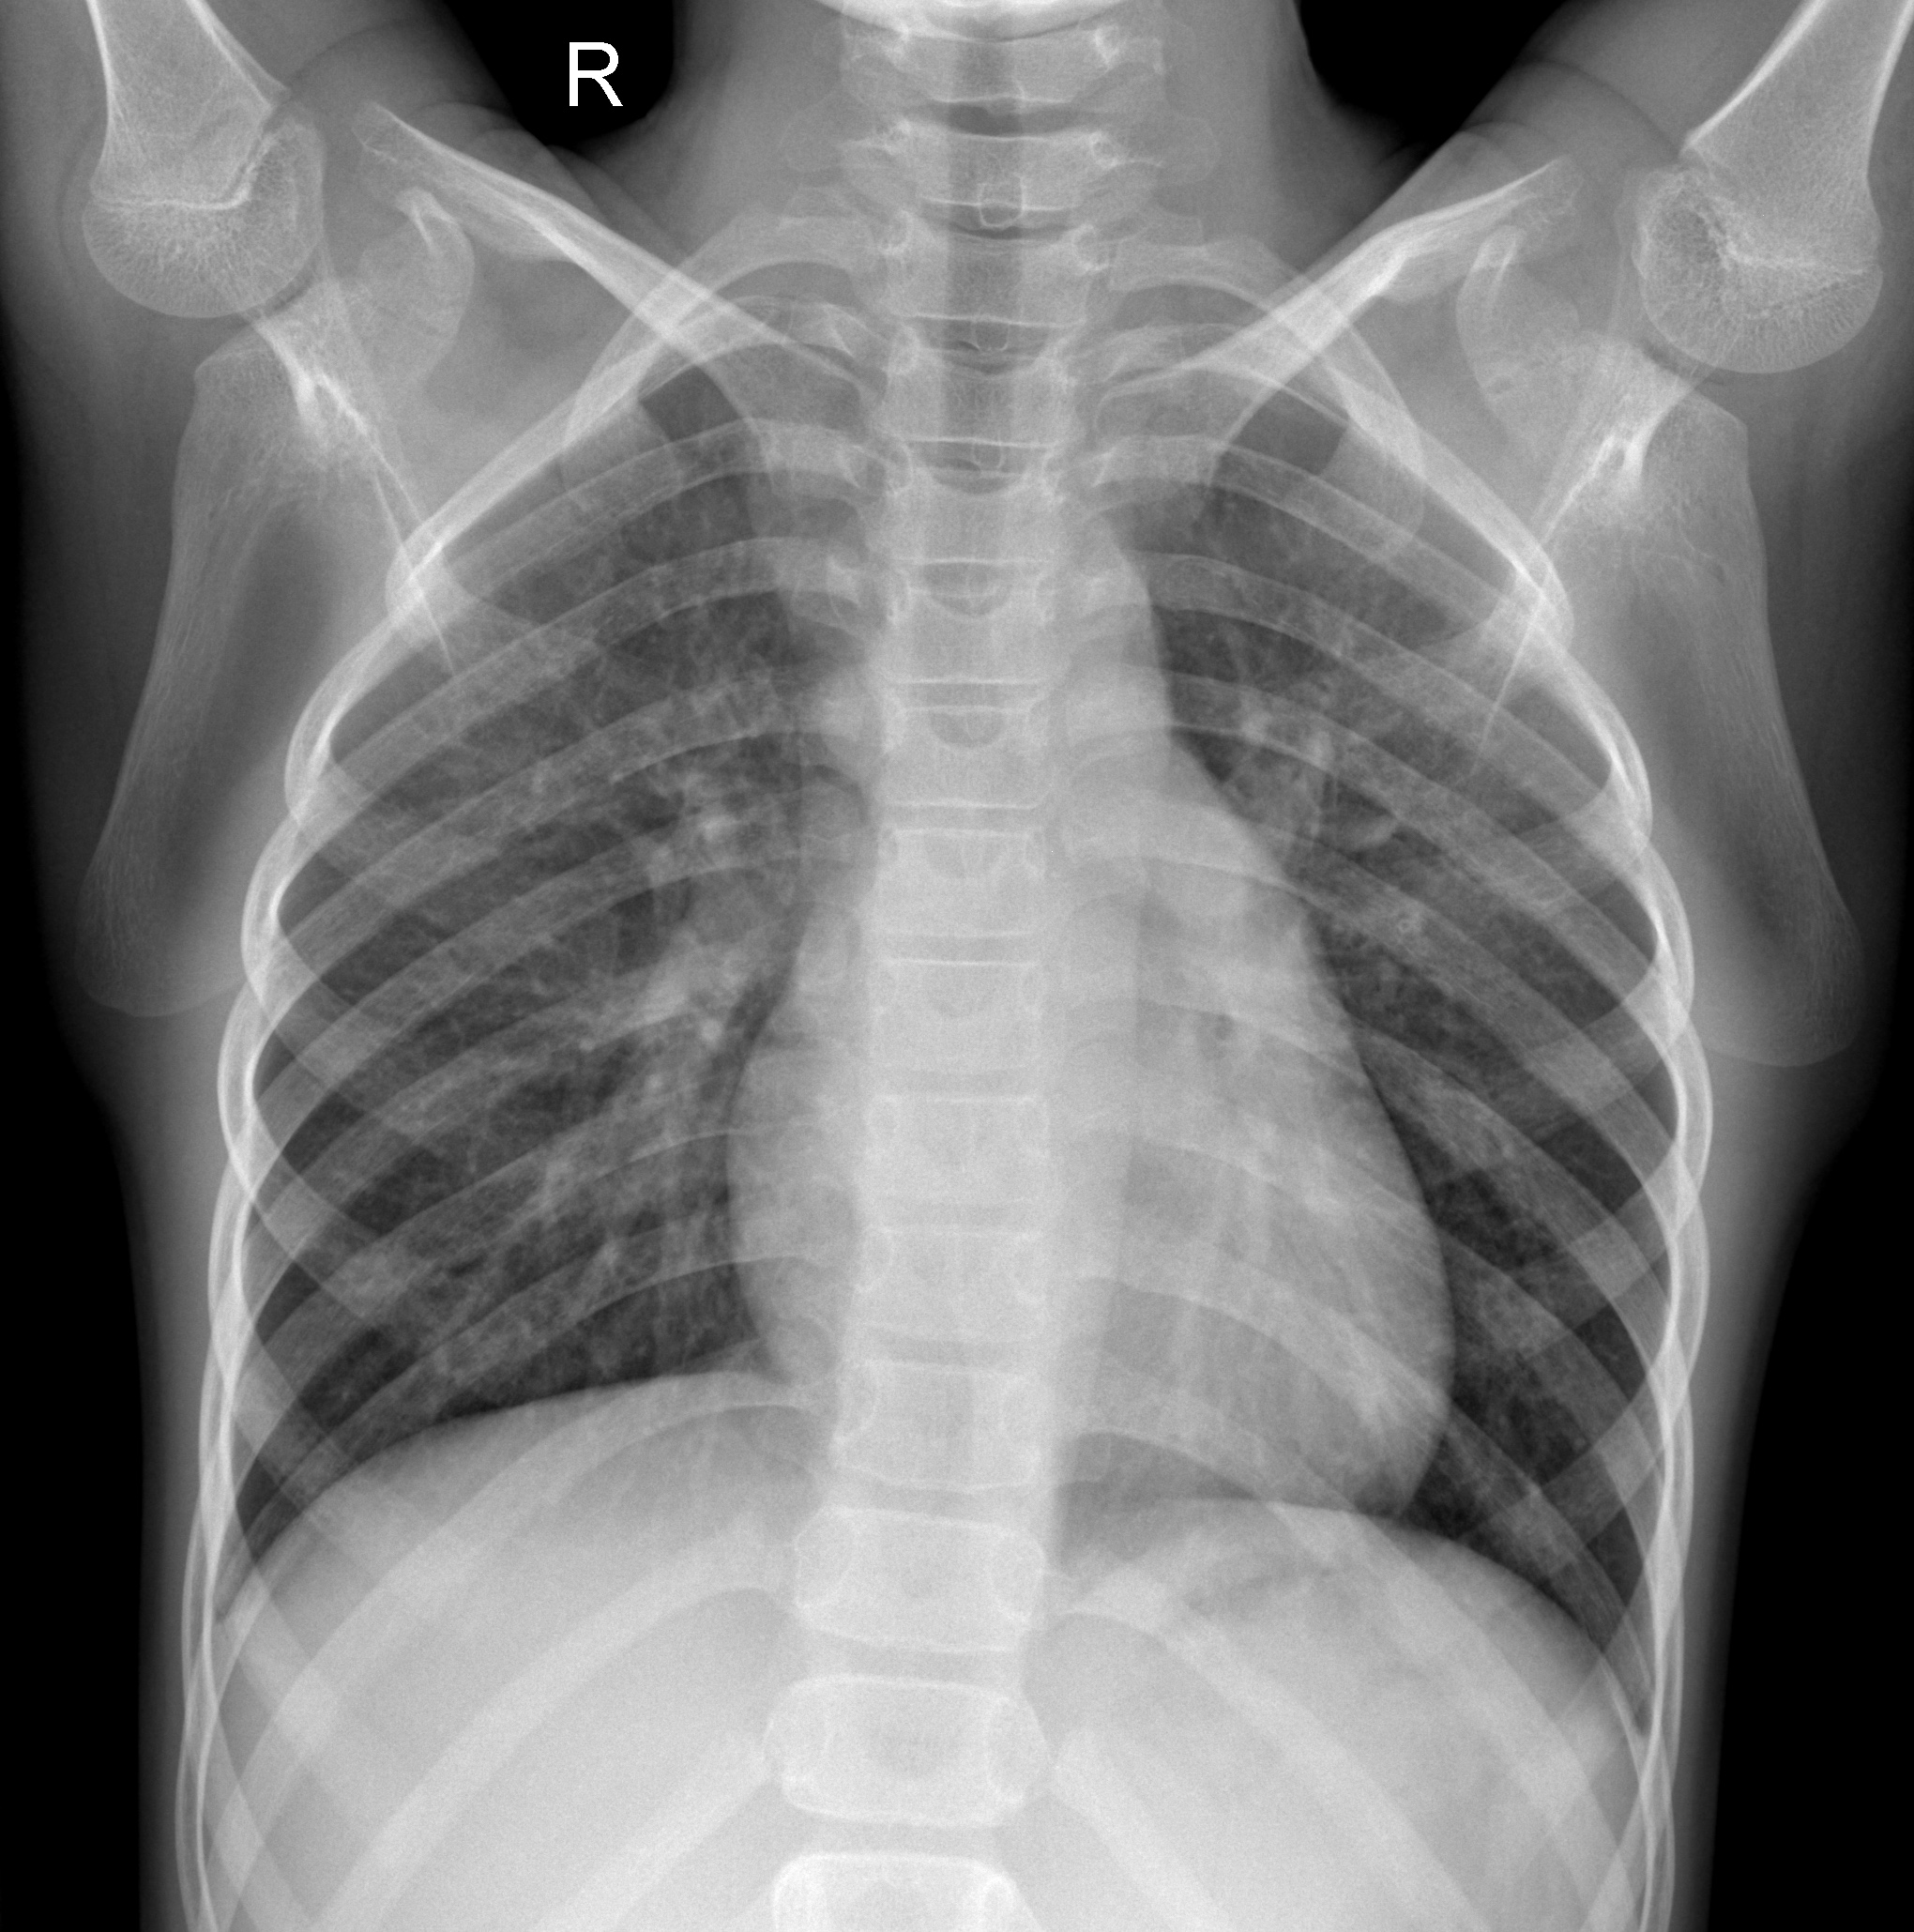
Diagnosis: NORMAL